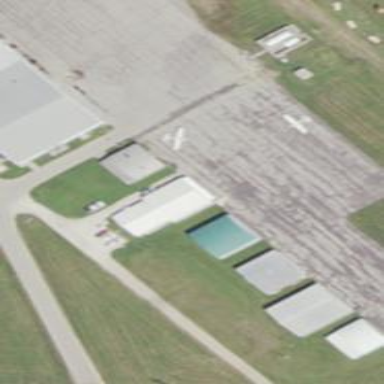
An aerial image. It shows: Apron at the airport with asphalt surface.